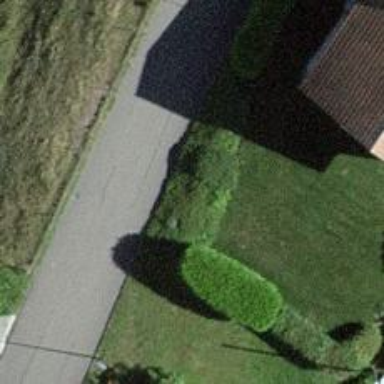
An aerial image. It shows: Smoothly paved residential road.